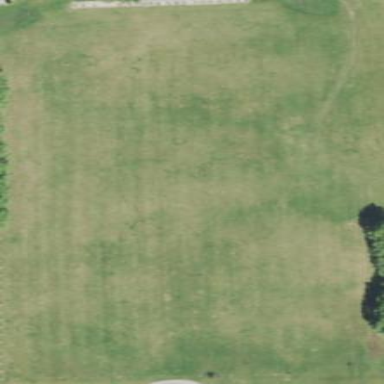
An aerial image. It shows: Driving range for golf on grass.